Field crop: maize
Growth stage: 2
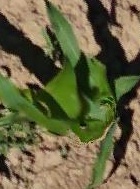
Species: maize